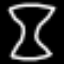
Label: hourglass